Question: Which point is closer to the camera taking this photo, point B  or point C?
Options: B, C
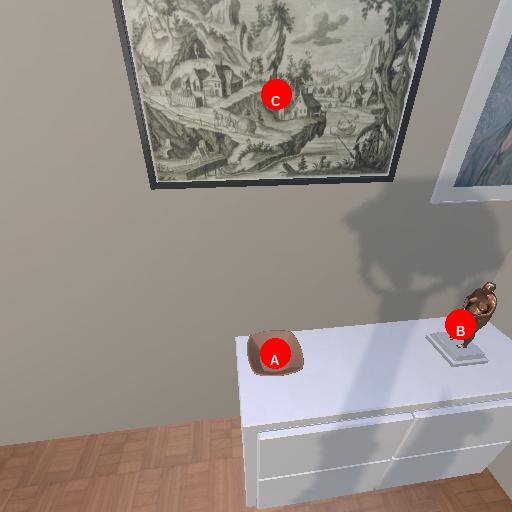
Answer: B